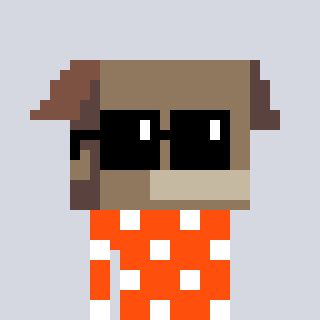
a pixel art character with square black sunglasses, a box-shaped head and a orange-colored body on a cool background